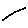
Label: line